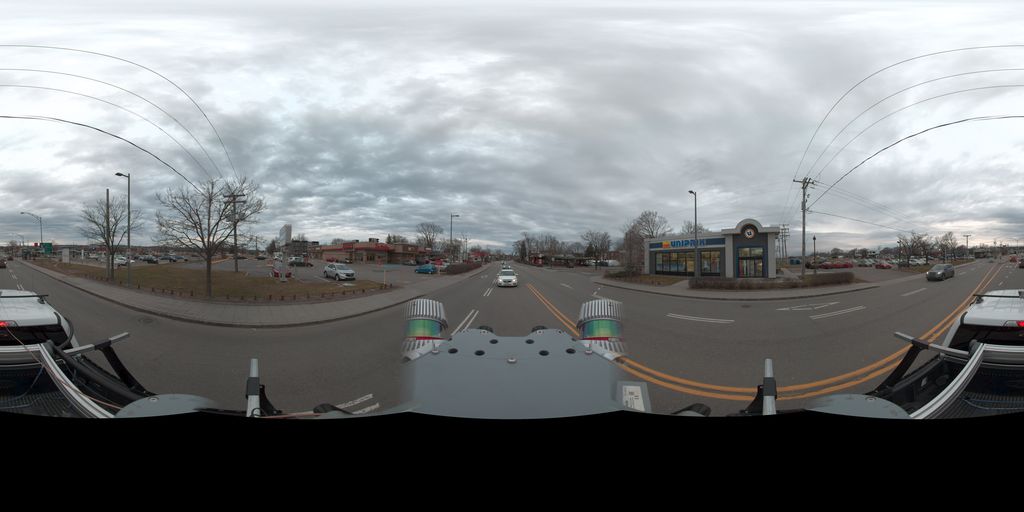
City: quebec_city